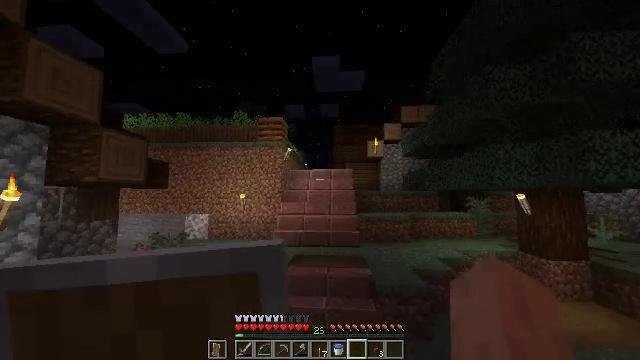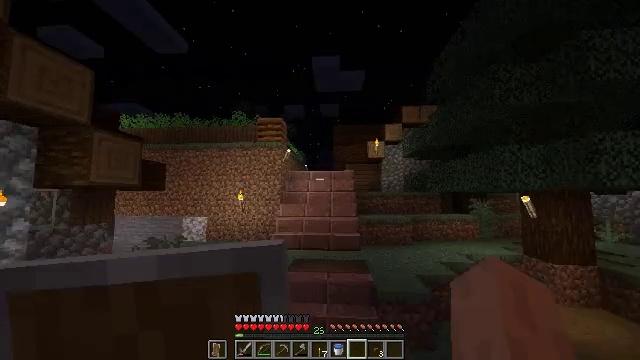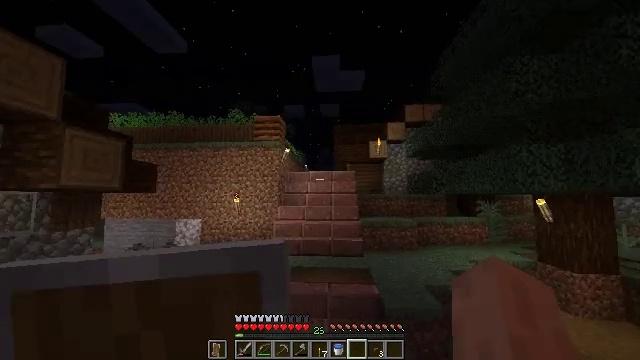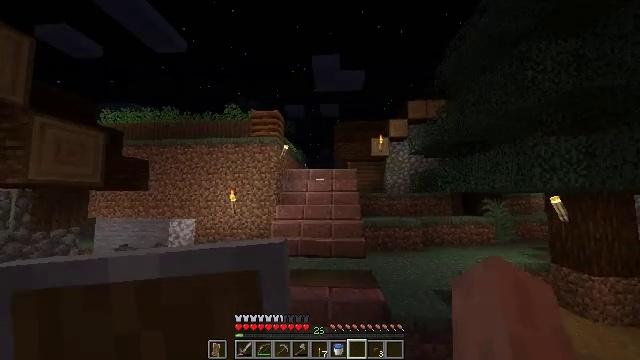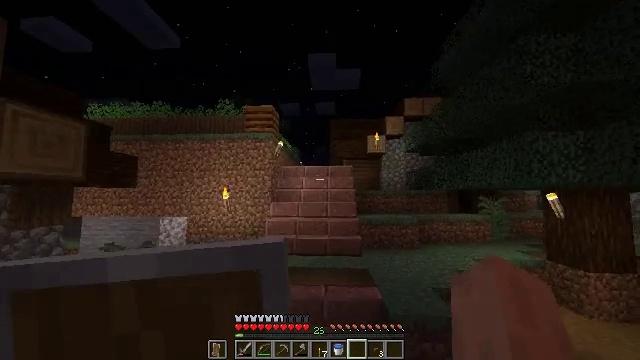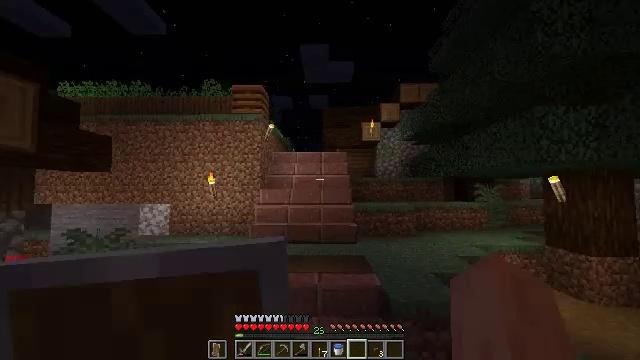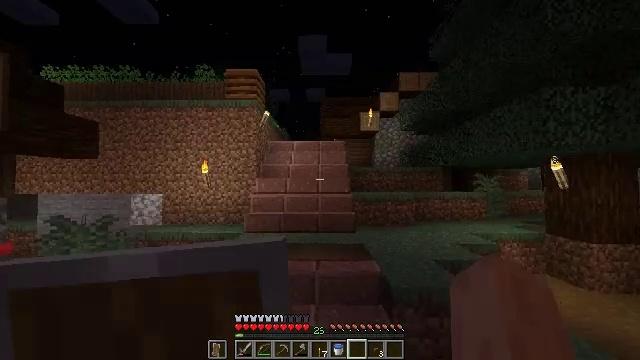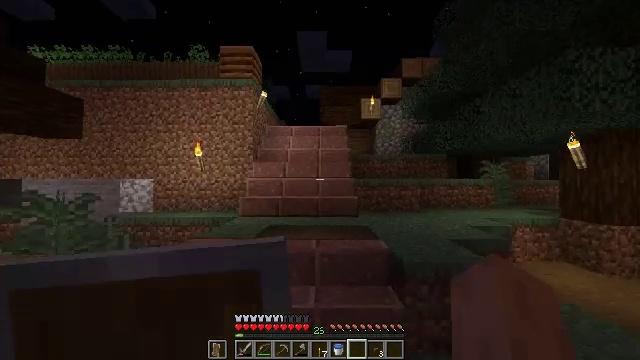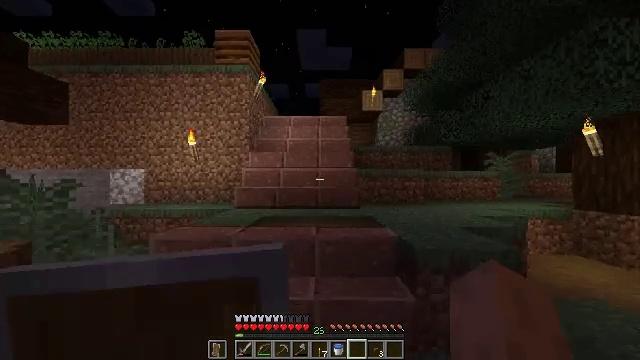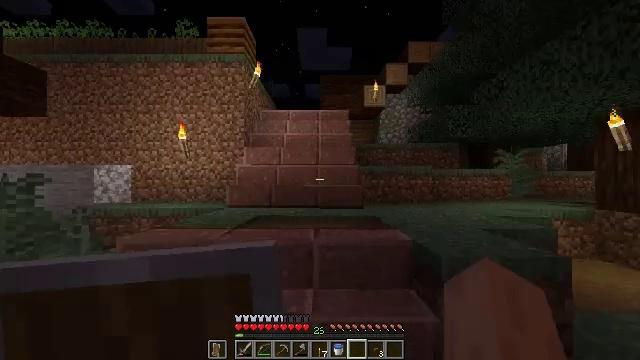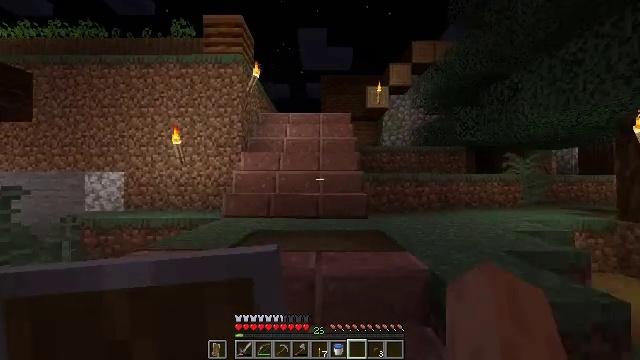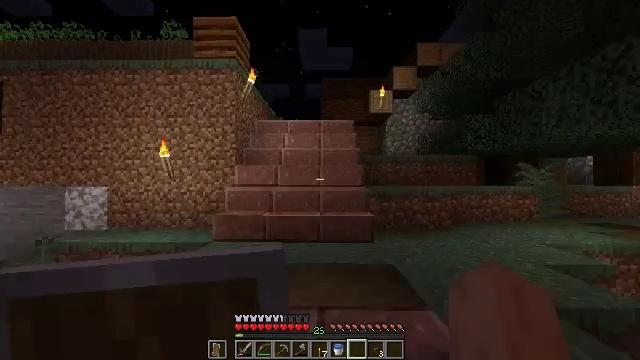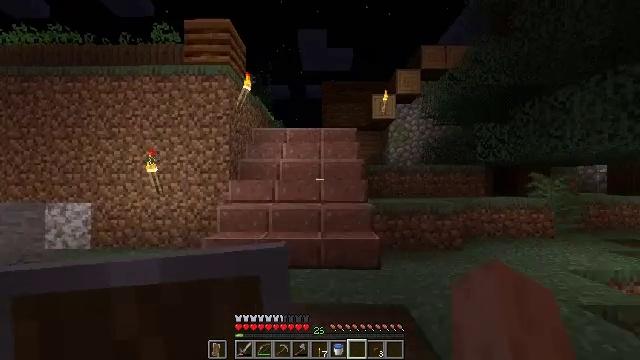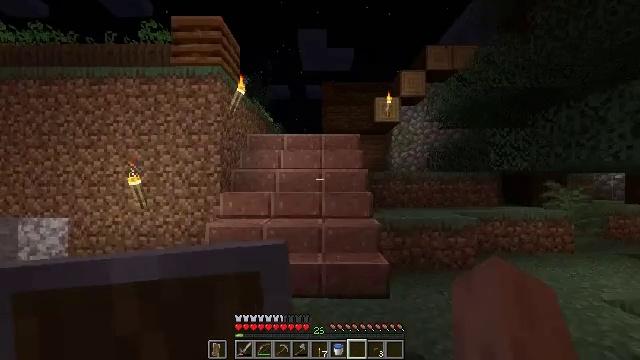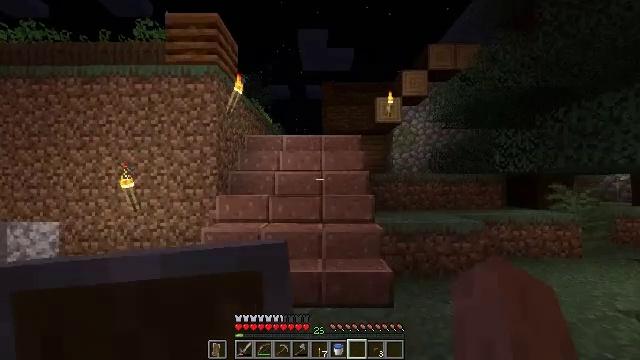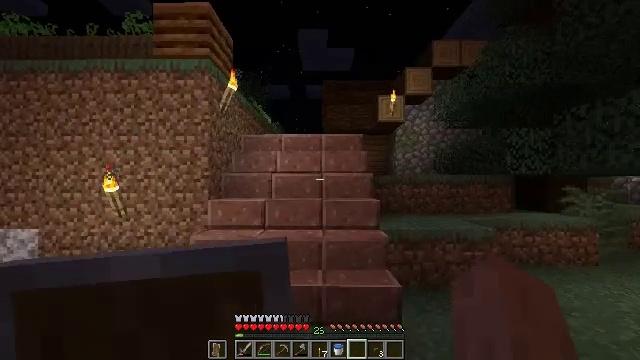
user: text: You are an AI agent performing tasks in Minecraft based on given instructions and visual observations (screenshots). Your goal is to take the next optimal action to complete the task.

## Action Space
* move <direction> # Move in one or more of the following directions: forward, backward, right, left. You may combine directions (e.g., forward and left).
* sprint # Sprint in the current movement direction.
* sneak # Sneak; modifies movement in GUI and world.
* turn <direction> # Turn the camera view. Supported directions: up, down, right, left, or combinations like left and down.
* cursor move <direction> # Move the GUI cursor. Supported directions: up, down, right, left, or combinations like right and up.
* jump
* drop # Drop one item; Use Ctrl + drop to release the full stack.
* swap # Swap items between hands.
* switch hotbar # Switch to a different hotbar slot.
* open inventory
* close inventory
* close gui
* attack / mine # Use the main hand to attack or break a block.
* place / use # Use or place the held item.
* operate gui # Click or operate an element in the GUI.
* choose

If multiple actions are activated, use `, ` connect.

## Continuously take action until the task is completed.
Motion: motion action
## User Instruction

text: Attack the spruce door to gather it.
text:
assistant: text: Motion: move forward
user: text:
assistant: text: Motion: move forward
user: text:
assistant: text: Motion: move forward
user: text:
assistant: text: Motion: move forward, turn right
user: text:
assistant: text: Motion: move forward, turn right and down
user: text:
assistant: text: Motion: move forward, turn down
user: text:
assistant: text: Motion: move forward
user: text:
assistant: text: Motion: move forward
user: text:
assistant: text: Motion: move forward
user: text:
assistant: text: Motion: move forward, jump
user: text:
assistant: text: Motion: move forward, jump
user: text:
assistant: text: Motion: move forward, jump
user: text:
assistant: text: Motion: move forward, jump
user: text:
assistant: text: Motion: move forward
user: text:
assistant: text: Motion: move forward
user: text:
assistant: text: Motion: move forward
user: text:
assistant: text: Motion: move forward
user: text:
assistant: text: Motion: move forward
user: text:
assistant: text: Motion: move forward
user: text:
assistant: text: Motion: move forward, turn left
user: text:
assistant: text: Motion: move forward
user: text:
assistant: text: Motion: move forward
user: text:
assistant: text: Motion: move forward
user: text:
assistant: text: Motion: move forward
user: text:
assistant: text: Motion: move forward
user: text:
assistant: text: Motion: move forward
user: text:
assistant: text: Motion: move forward
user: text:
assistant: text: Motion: move forward, turn left
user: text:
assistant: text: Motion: move forward, turn left and down
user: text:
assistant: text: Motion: move forward